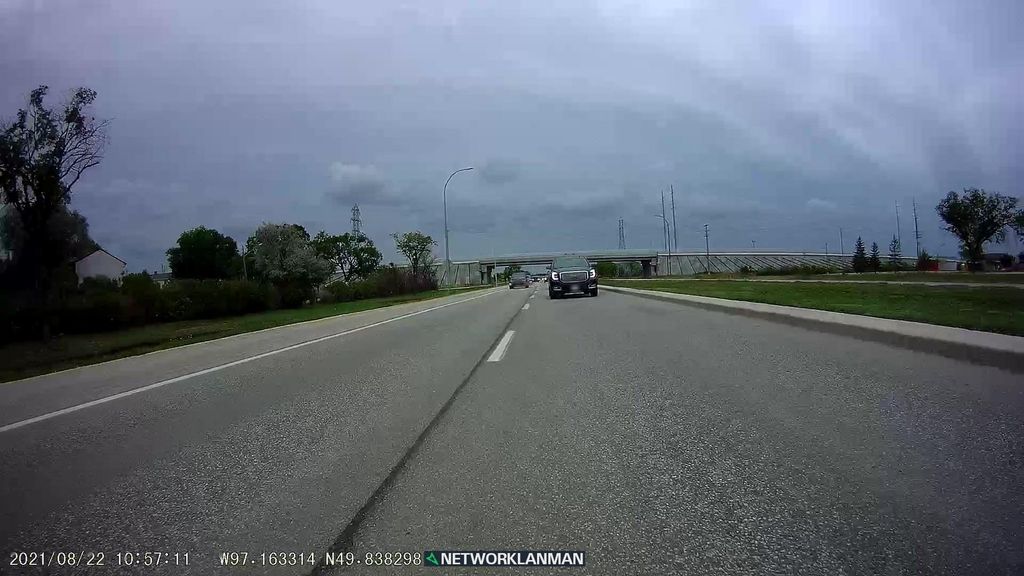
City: winnipeg